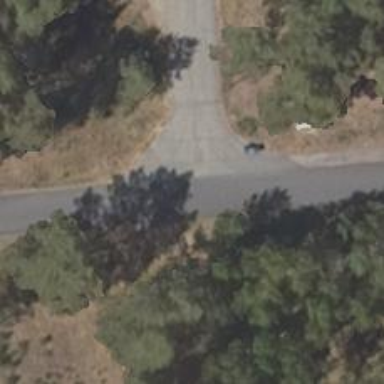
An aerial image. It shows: Asphalt driveway designated as service road.